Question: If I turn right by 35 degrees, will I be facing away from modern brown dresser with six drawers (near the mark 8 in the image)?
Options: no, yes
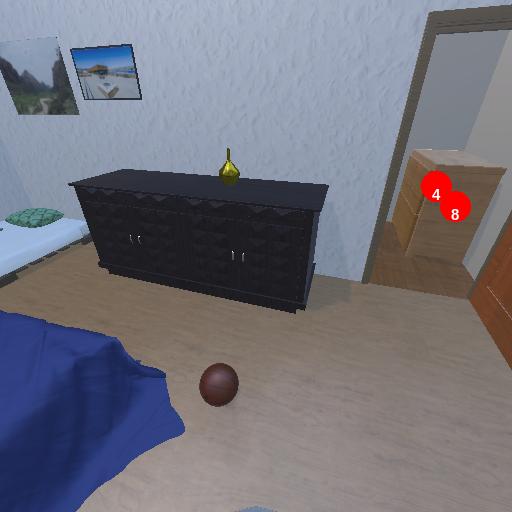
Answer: no